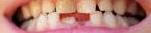
Condition: hypodontia